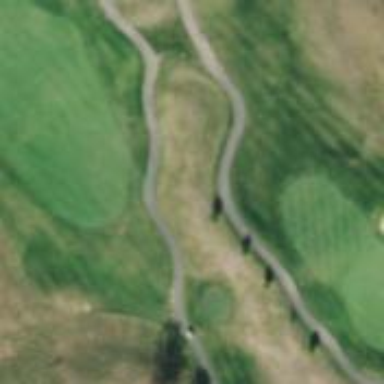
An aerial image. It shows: Golf cartpath that is also road path.